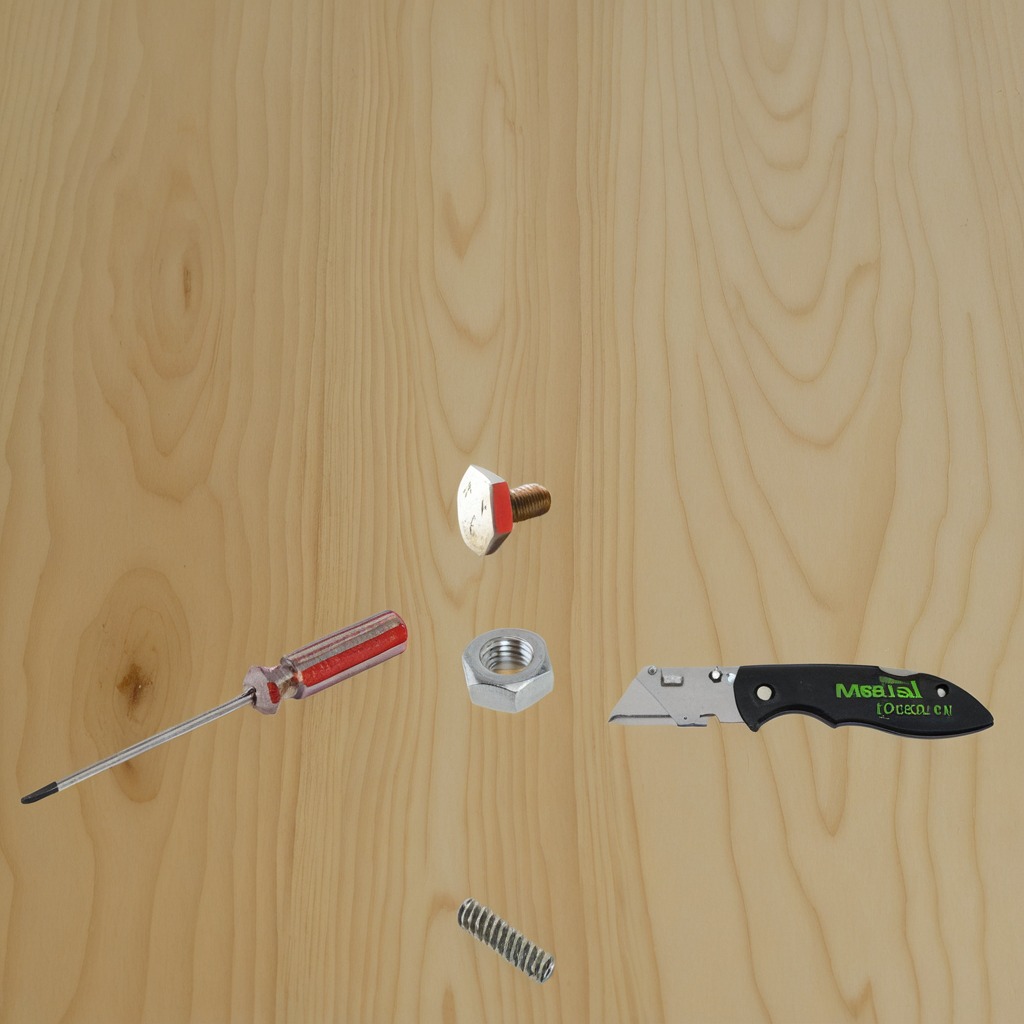
A utility knife, a metal machine screw, a coiled metal spring, a screwdriver, and a metal nut are lying on a plywood surface in a paint workshop lit by afternoon window light.